Question: This is a two-fer, and I've looked in a lot of places and could not put together a solution for this particular scenario.
I will have the user enter multiple values using a single text field, such as:
'''
<div style="margin-left: 5px; display: block;">
<div id="divTemplateLine" style="display: none;">
<a href="javascript:" onclick="javascript: RemoveLine(this);">x</a>
</div>
</div>
'''

Using Javascript, the Add button will keep cloning divTemplateLine and include the text within the parent node.
I got all that working fine.
Now, I'd like to read all these lines (salmon, soup, miso, japanese) on the postback.
I'm assuming at this point I'm in the realm of parsing HTML, since these div's I added are not "runat" server.
One answer could be using a server-run hidden value, where the Javascript will keep appending to it.. yes that's a good solution, but I'd like to see how I can parse out the HTML elements and nodes just as I did in Javascript, because my real scenario is more complicated than a single value, so a hidden value will not quite do.
Any input and/or judgment is welcome.
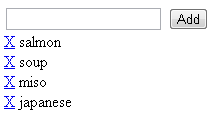
Answer: The solution is to keep two versions of your data, one that you show on the user, and one on a hidden input that you post back and get the data that user select and keep.
For example, when your user enter the '', you place it both on html render, and on an input hidden control with your way of serialize. When your user remove it, you remove it from your hidden control also.
At the end you going to have something like that, and you post it back and analyse it and save it on your database.
'''
<input name="final_select" type="hidden" value="salmon;soup;miso;japanese" />
'''